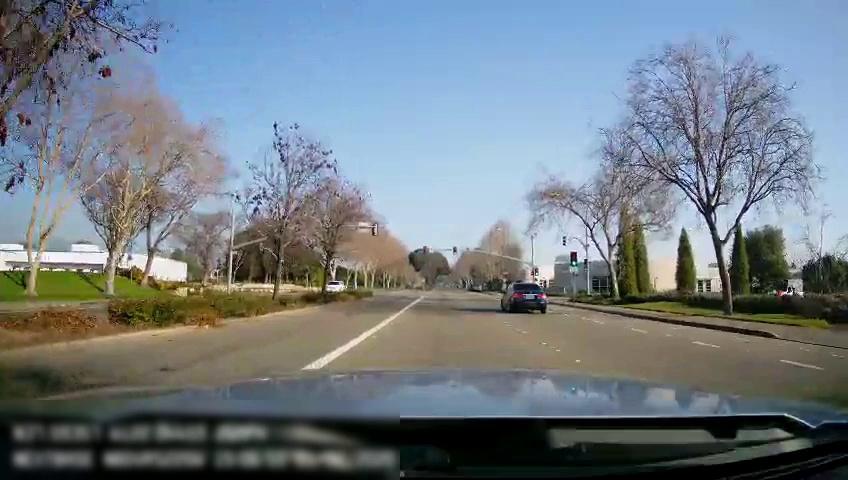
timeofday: Day
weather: Sunny
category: Drivable Space
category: Drivable Space
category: Vehicles | SUV
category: Vehicles | Car
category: Lanes | Current Lane
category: Lanes | Current Lane
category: Traffic | Lights
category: Traffic | Lights
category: Traffic | Lights